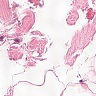
Metastatic tissue present: no